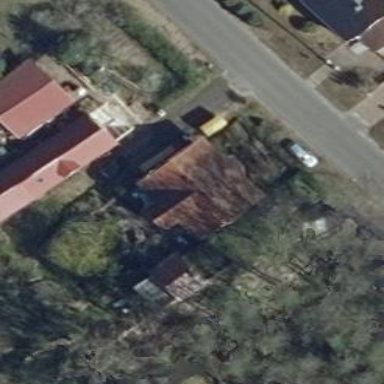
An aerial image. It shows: Simple and straightforward house.